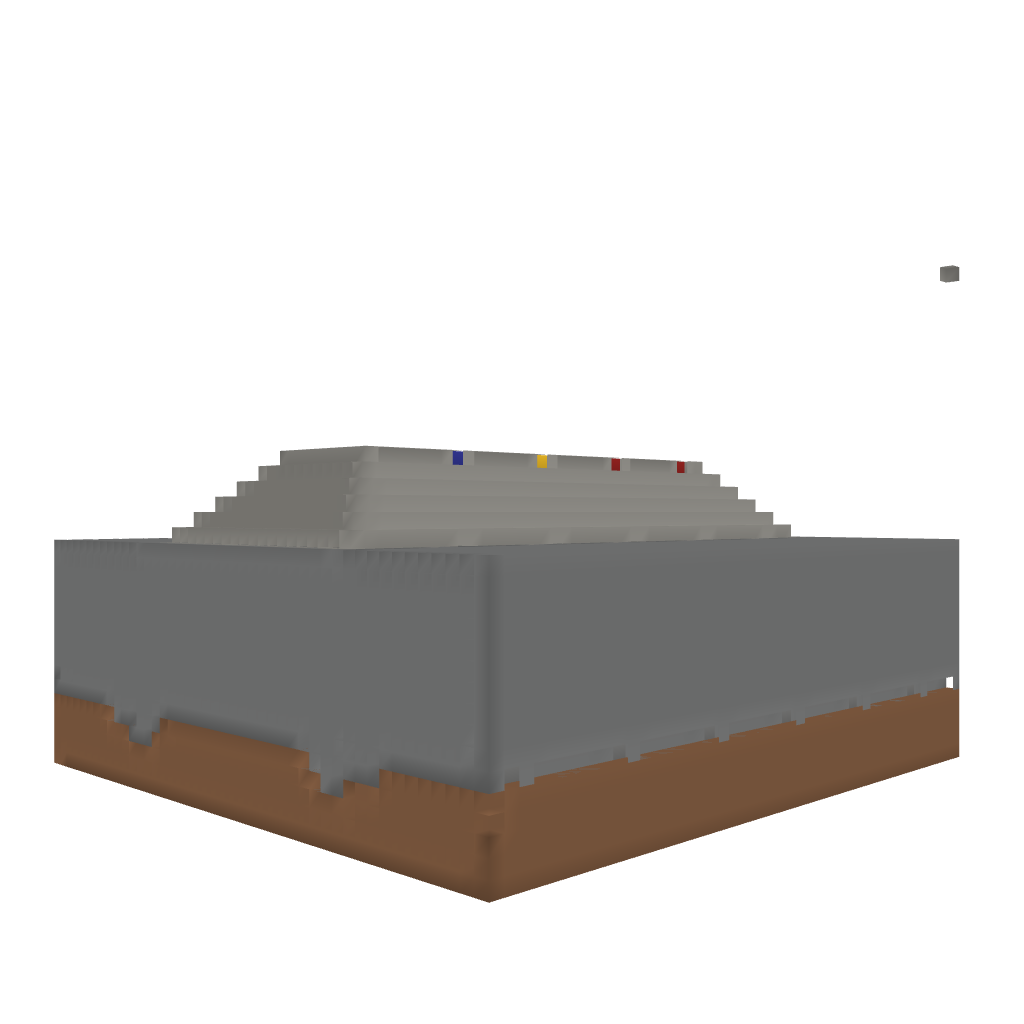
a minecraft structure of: [warp xp] Xp farm !